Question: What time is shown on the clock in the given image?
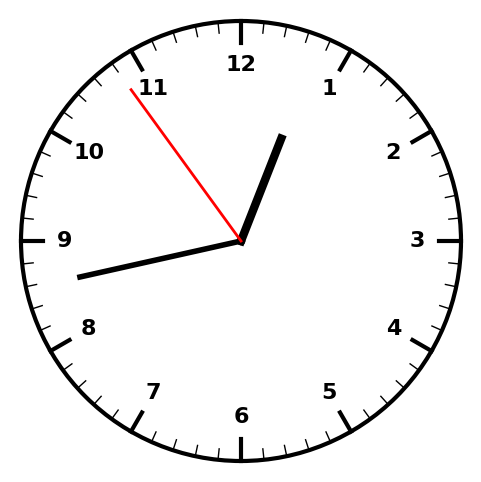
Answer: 12:42:54